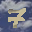
Label: 7